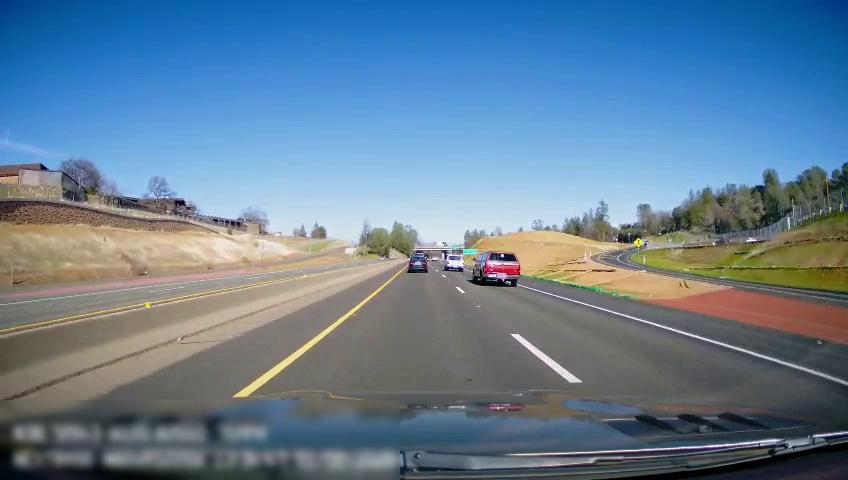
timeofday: Day
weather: Sunny
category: Drivable Space
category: Drivable Space
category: Drivable Space
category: Vehicles | Car
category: Vehicles | SUV
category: Vehicles | Truck
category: Vehicles | SUV
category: Lanes | Current Lane
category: Lanes | Current Lane
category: Lanes | Alternate Lane
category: Lanes | Alternate Lane
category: Lanes | Opposite Lane
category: Lanes | Alternate Lane
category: Lanes | Opposite Lane
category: Lanes | Opposite Lane
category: Traffic | Signs
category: Traffic | Signs